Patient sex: M
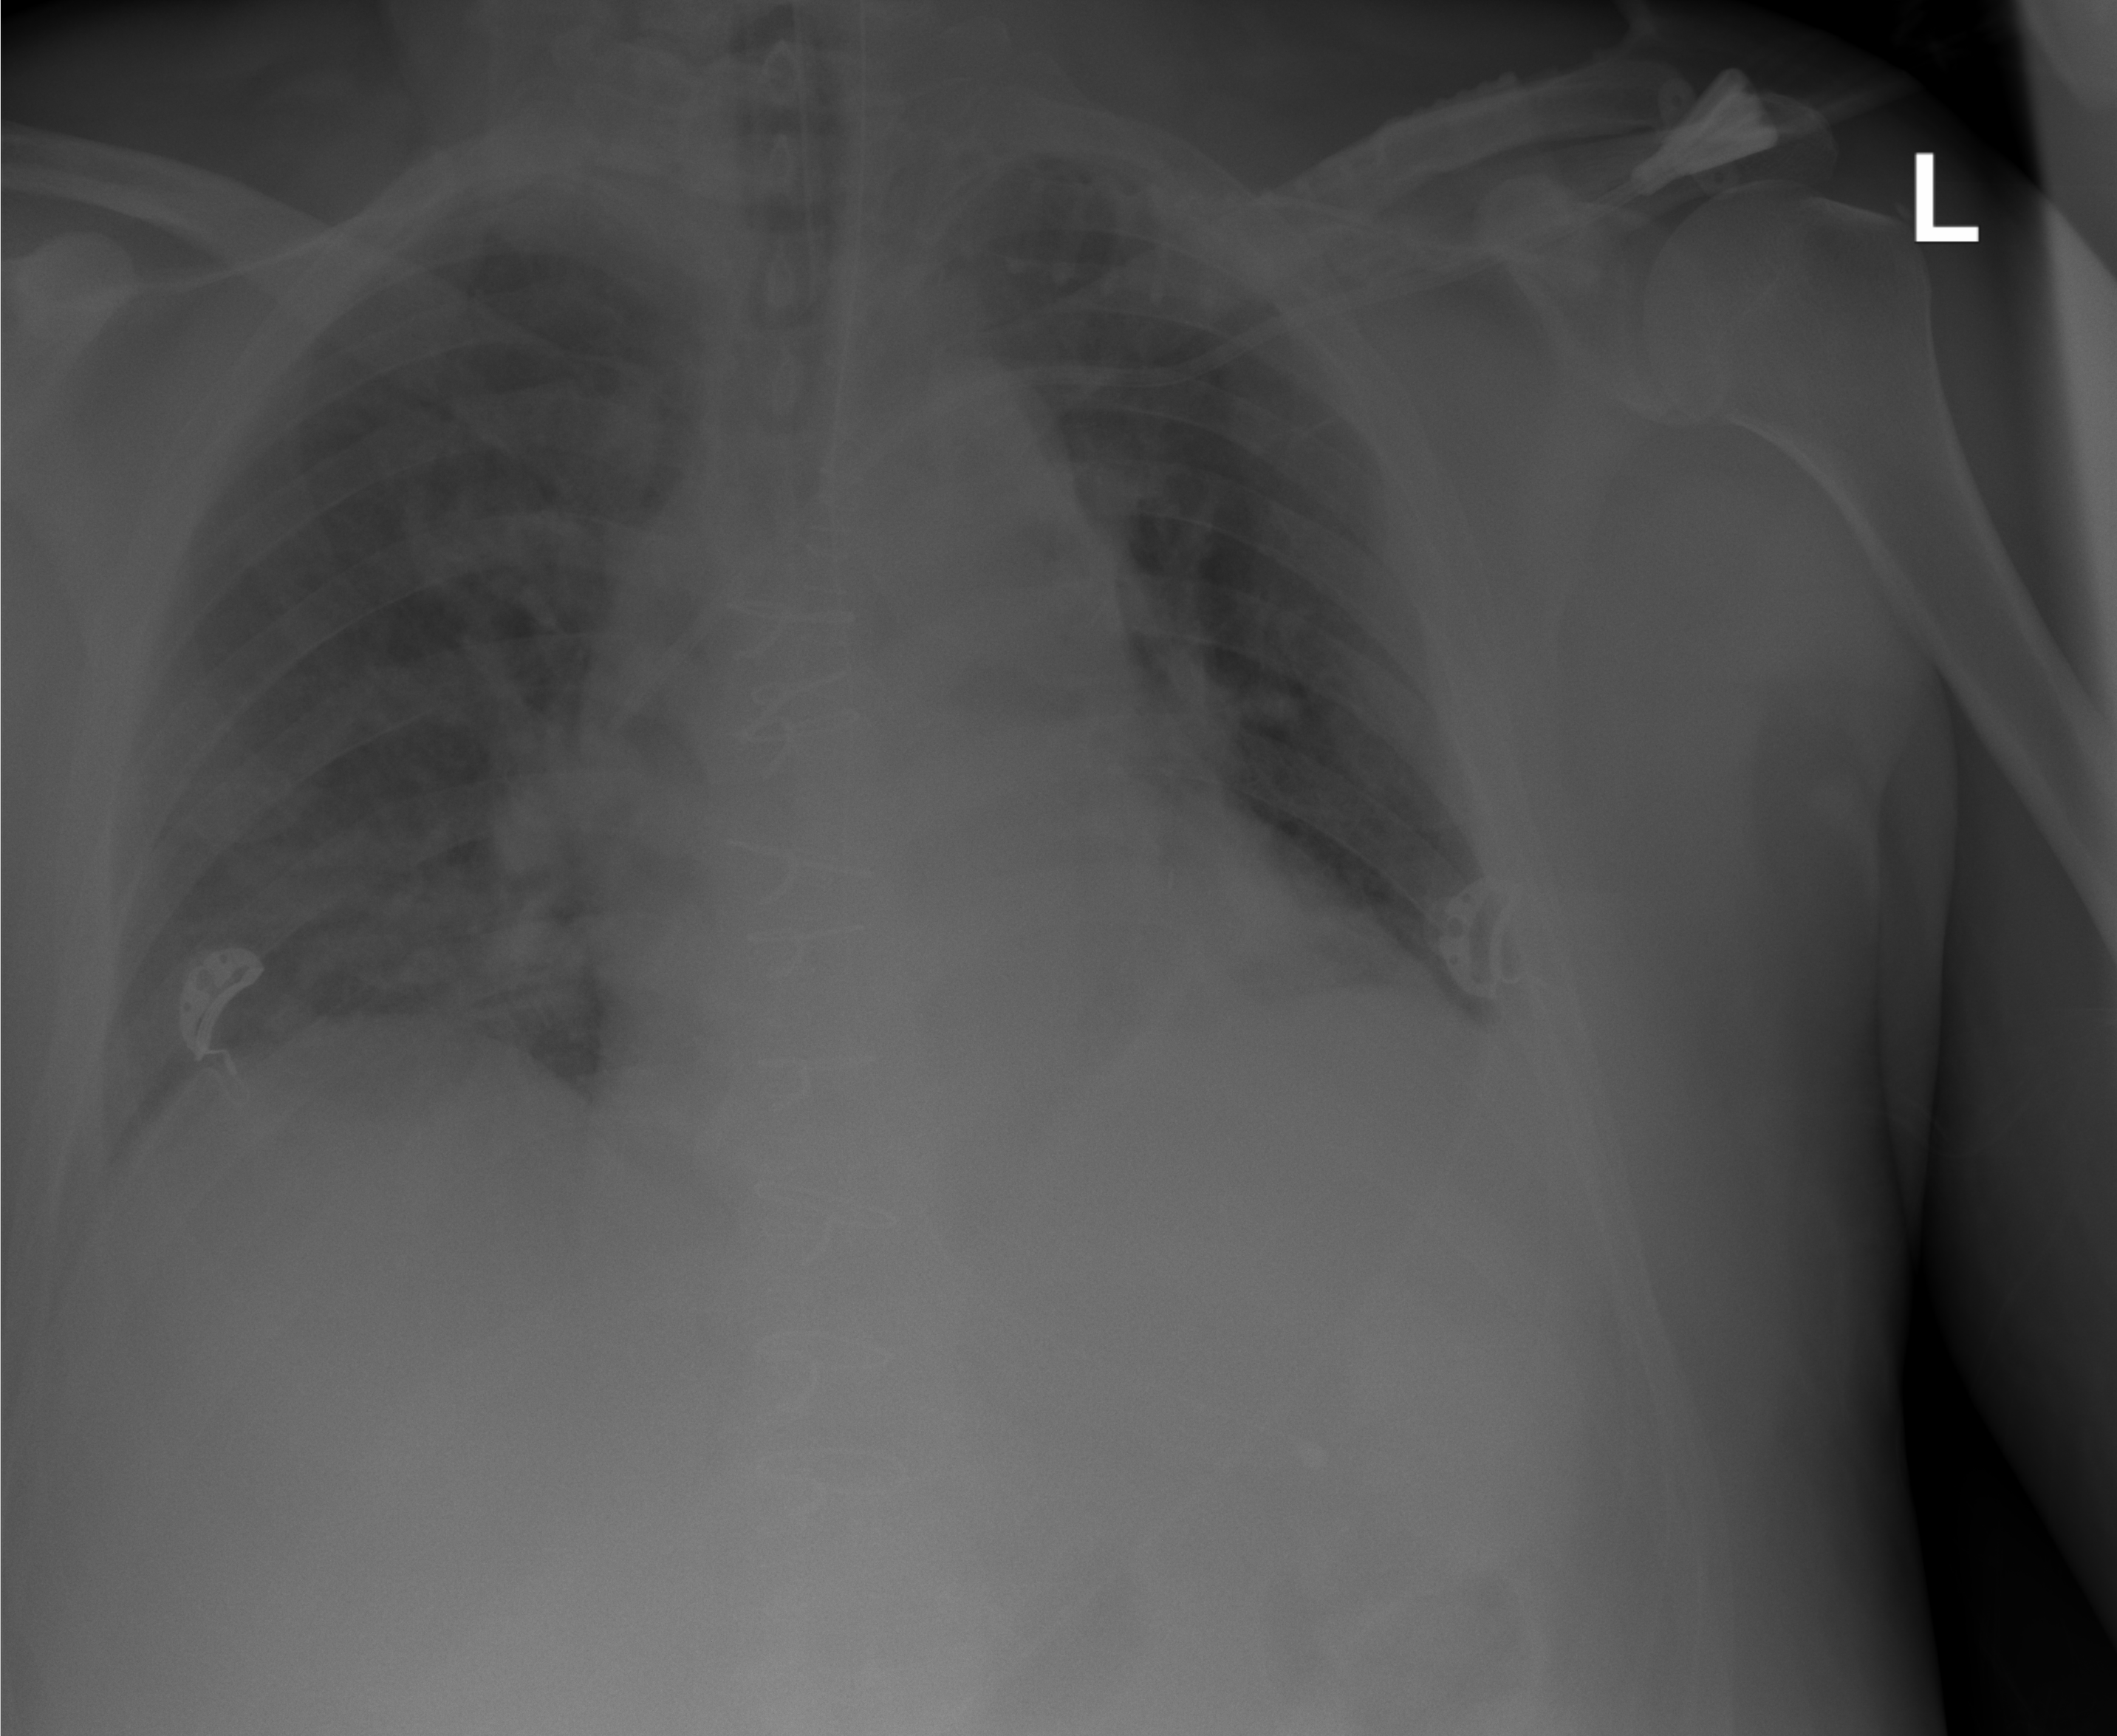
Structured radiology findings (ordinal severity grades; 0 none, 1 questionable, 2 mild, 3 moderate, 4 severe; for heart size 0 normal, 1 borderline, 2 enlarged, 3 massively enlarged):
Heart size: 1
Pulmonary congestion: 0
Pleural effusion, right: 0
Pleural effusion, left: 1
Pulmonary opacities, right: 2
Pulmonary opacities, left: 0
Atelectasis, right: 2
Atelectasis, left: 1